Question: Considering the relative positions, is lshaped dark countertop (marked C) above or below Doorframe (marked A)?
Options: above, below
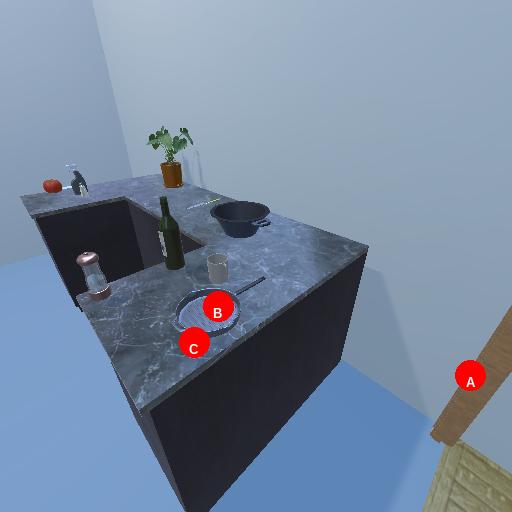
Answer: above